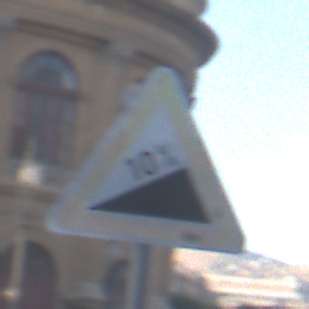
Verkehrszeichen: Steigung10
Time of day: SunriseSunset
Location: Outdoor (Urban)
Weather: PartlyCloudy
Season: NotSpecified
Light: Natural